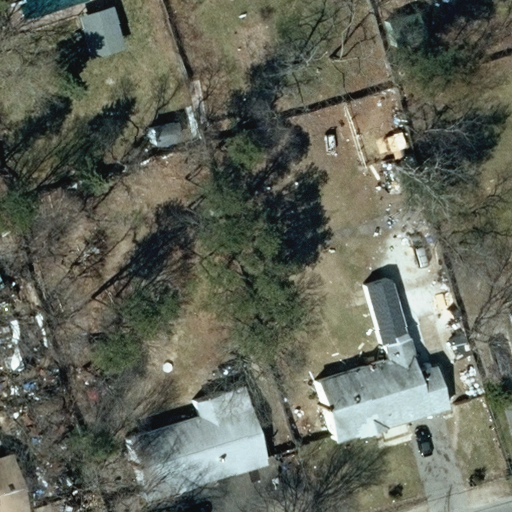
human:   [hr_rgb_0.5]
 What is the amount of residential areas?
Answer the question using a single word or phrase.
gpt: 1

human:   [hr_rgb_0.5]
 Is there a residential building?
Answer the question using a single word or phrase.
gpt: yes

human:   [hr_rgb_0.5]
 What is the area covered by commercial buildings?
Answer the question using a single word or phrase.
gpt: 0m2

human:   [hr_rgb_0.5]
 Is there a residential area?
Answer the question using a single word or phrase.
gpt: yes

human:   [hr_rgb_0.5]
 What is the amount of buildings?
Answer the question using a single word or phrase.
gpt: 5

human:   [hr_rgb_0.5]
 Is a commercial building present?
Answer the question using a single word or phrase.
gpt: no

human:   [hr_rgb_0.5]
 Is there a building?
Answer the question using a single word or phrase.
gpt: yes

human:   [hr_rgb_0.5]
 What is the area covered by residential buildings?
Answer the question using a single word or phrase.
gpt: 868m2

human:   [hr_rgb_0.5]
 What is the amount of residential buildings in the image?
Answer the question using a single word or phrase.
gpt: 4

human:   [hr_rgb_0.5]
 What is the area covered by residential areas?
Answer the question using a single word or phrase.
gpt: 10619m2

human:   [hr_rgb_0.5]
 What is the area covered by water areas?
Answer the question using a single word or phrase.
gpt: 0m2

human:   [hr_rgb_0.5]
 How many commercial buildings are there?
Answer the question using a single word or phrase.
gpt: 0

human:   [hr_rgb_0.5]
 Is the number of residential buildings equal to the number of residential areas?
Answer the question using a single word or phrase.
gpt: no

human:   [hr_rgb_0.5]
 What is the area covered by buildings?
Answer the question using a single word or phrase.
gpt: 929m2

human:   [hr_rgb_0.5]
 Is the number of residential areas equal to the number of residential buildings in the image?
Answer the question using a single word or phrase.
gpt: no

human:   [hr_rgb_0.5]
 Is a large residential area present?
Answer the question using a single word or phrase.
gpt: yes

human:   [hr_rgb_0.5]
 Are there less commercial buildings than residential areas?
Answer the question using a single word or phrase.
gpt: yes

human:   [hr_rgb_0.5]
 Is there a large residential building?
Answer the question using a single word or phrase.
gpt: no

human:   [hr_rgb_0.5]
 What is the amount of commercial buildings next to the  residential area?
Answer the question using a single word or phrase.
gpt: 0

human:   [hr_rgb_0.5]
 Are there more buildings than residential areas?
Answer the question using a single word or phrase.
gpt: yes

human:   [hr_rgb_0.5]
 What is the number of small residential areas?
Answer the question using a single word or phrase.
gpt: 0

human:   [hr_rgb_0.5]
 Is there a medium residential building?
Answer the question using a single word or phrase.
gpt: yes

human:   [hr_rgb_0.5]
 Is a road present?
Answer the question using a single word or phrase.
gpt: no

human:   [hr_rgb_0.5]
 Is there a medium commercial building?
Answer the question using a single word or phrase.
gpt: no

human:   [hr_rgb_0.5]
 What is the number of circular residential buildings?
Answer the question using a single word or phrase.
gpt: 0

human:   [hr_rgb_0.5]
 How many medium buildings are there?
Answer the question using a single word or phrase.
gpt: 2

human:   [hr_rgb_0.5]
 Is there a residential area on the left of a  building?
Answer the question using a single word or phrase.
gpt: yes

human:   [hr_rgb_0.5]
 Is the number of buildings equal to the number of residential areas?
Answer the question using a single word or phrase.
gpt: no

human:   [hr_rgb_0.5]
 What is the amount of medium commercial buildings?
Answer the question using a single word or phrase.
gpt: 0

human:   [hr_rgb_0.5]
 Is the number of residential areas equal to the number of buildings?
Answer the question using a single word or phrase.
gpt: no

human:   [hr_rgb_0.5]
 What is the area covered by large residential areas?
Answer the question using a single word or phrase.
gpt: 10619m2

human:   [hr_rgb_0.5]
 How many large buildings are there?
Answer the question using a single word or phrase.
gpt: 0

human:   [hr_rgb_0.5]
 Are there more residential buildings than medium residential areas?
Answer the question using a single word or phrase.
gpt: yes

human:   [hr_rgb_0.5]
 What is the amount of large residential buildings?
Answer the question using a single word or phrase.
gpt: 0

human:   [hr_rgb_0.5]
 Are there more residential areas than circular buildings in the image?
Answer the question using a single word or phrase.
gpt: yes

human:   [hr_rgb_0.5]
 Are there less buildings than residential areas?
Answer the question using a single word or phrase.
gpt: no

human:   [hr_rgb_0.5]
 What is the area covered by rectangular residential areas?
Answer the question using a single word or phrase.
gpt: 10619m2

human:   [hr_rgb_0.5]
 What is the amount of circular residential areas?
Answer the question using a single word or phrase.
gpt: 0

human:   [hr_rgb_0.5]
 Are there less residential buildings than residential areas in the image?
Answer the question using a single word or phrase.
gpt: no

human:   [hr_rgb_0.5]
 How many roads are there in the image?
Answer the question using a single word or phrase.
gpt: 0

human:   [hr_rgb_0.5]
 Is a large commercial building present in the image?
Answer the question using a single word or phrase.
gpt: no

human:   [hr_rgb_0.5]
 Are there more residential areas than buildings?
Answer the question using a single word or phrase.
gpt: no

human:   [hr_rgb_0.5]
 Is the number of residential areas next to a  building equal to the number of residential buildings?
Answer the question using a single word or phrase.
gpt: no

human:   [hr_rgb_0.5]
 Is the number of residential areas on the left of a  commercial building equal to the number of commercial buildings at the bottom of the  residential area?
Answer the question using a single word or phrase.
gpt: yes

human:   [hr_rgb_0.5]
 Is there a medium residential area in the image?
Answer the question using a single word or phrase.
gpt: no

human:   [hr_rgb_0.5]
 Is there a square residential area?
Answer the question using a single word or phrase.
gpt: no

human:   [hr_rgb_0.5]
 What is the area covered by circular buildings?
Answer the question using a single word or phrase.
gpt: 0m2

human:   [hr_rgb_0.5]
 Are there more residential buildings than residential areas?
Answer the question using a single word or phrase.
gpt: yes

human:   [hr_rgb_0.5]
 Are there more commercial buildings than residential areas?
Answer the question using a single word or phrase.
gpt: no

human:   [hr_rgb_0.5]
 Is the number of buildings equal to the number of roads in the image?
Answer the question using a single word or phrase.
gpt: no

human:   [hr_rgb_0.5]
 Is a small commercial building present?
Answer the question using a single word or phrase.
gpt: no

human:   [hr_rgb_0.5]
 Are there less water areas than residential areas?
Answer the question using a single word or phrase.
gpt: yes

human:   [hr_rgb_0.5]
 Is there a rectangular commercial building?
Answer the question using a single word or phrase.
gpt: no

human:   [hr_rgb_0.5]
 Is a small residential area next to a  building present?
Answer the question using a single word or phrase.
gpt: no

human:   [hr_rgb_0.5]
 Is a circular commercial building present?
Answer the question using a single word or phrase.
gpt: no

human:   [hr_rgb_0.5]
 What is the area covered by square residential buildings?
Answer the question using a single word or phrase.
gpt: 0m2

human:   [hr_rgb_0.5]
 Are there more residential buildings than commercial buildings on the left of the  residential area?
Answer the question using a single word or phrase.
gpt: yes

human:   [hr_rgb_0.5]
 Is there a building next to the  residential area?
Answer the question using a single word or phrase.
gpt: yes

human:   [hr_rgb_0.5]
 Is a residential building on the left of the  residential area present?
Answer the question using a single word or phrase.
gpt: no

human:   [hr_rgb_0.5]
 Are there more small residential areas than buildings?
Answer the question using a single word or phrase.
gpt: no

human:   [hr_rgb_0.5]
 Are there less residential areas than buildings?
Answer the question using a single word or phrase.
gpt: yes

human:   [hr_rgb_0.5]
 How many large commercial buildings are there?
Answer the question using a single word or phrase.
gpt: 0

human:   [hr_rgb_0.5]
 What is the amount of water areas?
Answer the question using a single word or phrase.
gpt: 0

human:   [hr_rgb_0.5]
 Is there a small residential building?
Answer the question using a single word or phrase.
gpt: yes